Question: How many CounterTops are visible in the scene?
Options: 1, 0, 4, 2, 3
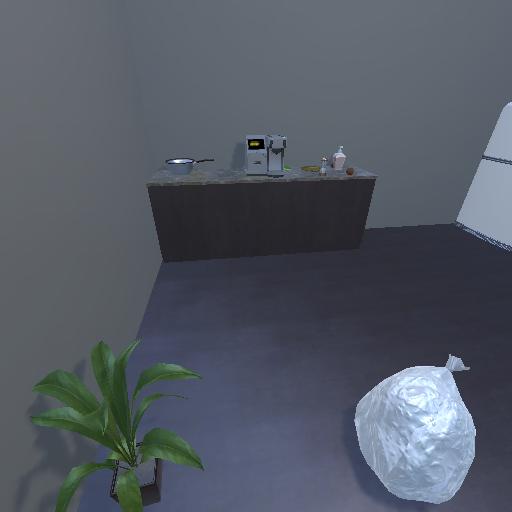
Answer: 1